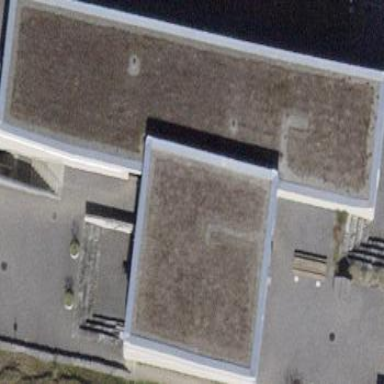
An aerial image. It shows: Kindergarten building.